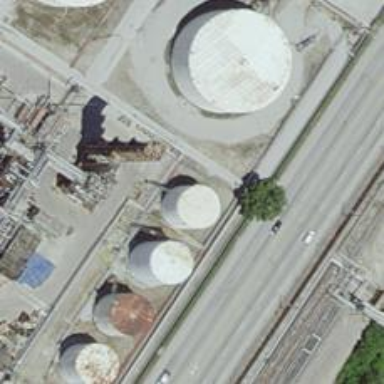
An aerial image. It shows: Storage tank with man-made structure.